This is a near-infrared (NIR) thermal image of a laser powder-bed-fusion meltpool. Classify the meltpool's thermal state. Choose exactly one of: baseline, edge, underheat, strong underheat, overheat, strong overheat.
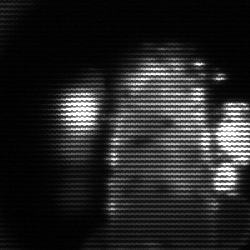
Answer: strong underheat